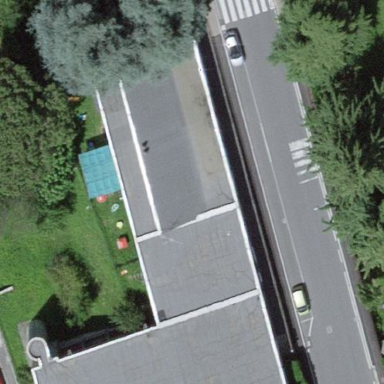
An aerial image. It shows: Kindergarten building.